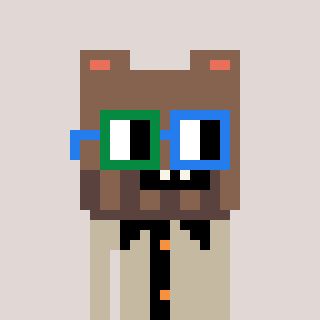
a pixel art character with square green and blue glasses, a bear-shaped head and a bege-colored body on a warm background